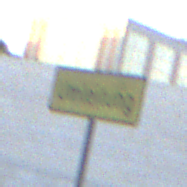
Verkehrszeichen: Umleitungsankuendigung
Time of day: SunriseSunset
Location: Outdoor (Urban)
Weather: Clear
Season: NotSpecified
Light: Natural